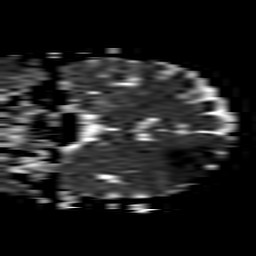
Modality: ADC
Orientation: coronal
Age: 45
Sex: female
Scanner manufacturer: philips
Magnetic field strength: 1.5 T
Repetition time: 3.4 s
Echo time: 0.06922 s